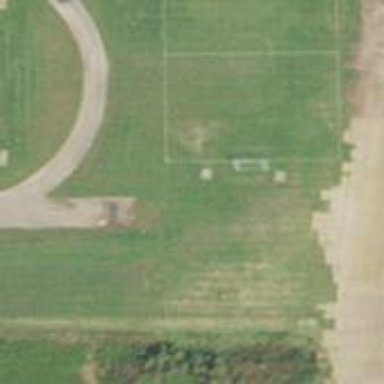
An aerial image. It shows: Artificial turf pitch used for American football.